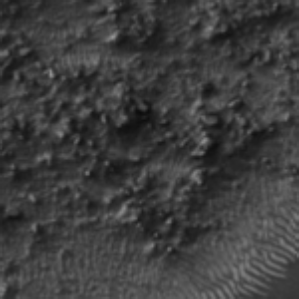
Label: frost